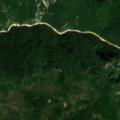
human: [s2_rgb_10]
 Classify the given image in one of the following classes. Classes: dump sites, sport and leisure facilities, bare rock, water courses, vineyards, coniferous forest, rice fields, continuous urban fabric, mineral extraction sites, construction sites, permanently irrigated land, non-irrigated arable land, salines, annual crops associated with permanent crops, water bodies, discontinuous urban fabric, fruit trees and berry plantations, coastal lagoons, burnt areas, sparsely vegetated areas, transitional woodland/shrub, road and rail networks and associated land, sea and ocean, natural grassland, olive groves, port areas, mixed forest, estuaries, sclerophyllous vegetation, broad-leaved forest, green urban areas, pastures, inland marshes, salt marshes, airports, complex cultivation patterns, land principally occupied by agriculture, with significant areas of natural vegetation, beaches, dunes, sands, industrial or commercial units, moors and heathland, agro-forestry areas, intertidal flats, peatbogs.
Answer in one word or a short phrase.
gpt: broad-leaved forest, transitional woodland/shrub